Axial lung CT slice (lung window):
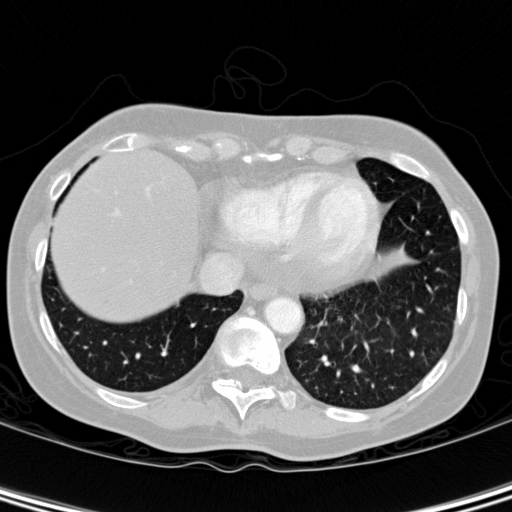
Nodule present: no